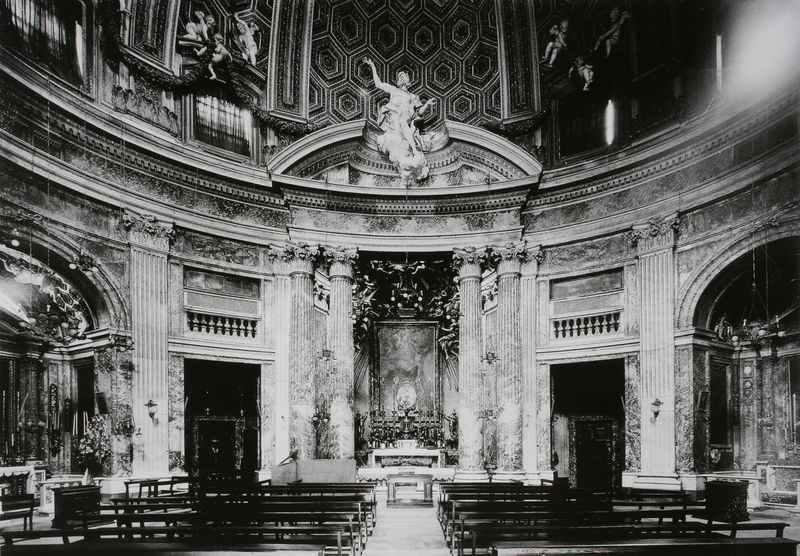
Titel: Blick zum Hochaltar
Künstler: Gianlorenzo Bernini
Standort: Rom
Institution: S. Andrea al Quirinale
Schlagwörter: dunkel, gemälde, gott, schatten, weiß, fenster, grau, hell, hintergrund, holz, licht, marmor, pfeiler, raum, schmuck, schwarz, säule, säulen, tisch, tür, vordergrund, gebäude, muster, ornament, profile, wand, architektur, barock, lang, stein, bild, innenraum, gitter, kirche, figur, interieur, decke, innen, girlande, pflanzen, renaissance, rund, engel, skulptur, statue, relief, schiff, bilder, bogen, fassade, italien, türen, giebel, bank, empore, pilaster, saal, rundbogen, kuppel, arch, arches, architecture, church, column, columns, corinthian, hall, religious, white, arm, bench, black, empty, gestühl, gray, grey, interior, old, painting, room, verkleidung, dekor, floral, ornamente, verzierung, picture, kerzen, kronleuchter, stuck, durchgang, wooden, plastik, tor, halle, foto, fotografie, photographie, bögen, eingänge, gang, nische, arkade, kolonnade, gewölbe, kreuz, torbogen, balustrade, dom, deko, schwarz-weiss, gebet, kunst, altar, architrav, bänke, hauptschiff, kapitelle, kathedrale, rom, girlanden, photo, halbrund, fries, portal, sims, kerzenständer, kirchenbank, kirchenschiff, mittelgang, schnörkel, doppelsäulen, gesims, kirchenbänke, skulpturen, chwarz, christus, jesus, angel, angels, classic, man, naked, nude, roman, stone, altarraum, apsis, building, chor, kapelle, heiliger, baroque, child, spanish, ballustrade, kasetten, kassetten, kassettendecke, heilige, lich, zier, empire, putten, gothik, maria, korinthisch, black and white, gilt, fotographie, putti, saint, pfeifen, graus, wulst, nike, sculpture, wings, altarbild, himmelfahrt, osten, children, door, fence, cherubs, marble, italy, gebälk, fenser, garland, korintisch, tympanon, nischen, architekt, kriche, kasettendecke, krypta, zentralbau, torbögen, archway, dome, historical, rome, rotunde, segmentgiebel, rundbau, zahnschnitt, abseiten, kapellen, durchgänge, cathedral, pews, prayer, seats, seitenkapellen, sitzbänke, sitzreihen, kannelur, taufbecken, il gesu, travee, apotheose, ceiling, gesimst, statues, andreaskreuz, aisle, religion, chorraum, altäre, holzbänke, circle, god, candle, christ, kanellur, byzanz, altargemälde, pillar, bernini, andreas, gesprengt, christian, seitenaltar, quirinale, sprenggiebel, hexagon, profilierung, round, blick zum altar, verkröpfung, wing, photograph, photography, korinthische säulen, chapel, university, kannelluren, middle ages, gesprengter giebel, altat, gesprengter segmentgiebel, marmo, pew, fpeiler, heilige andreas, kennellierte, präsbiterium, s. andrea al quirinale, kathedral, kathetrale, holy, architekrur, catholic, european, indoor, benches, pillars, pracht, 18th century, umlaufen, photografie, coffering, alter, hole, architrave, benche, marmormonster, asis, coffered, wall art, domed, seatbank, altary, trancept, sacrament, benc, artisan, holl, sculprutre, sculptute